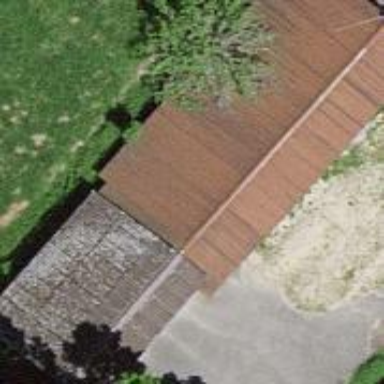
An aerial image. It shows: Barn.